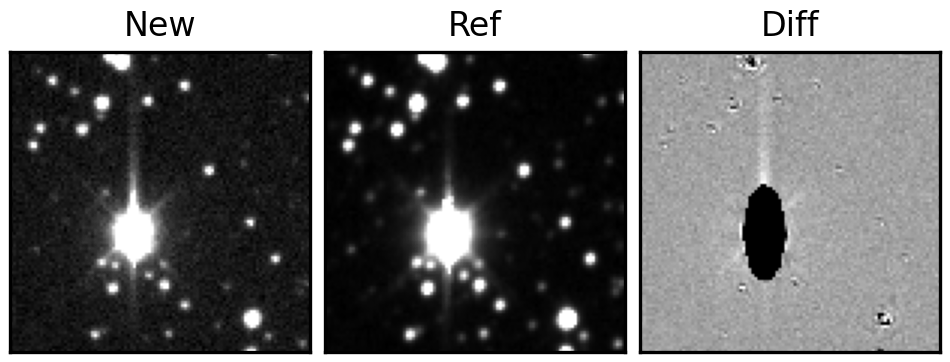
Label: bogus